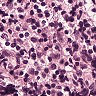
Metastatic tissue present: no